Milling tool wear sample.
Tool blade image: 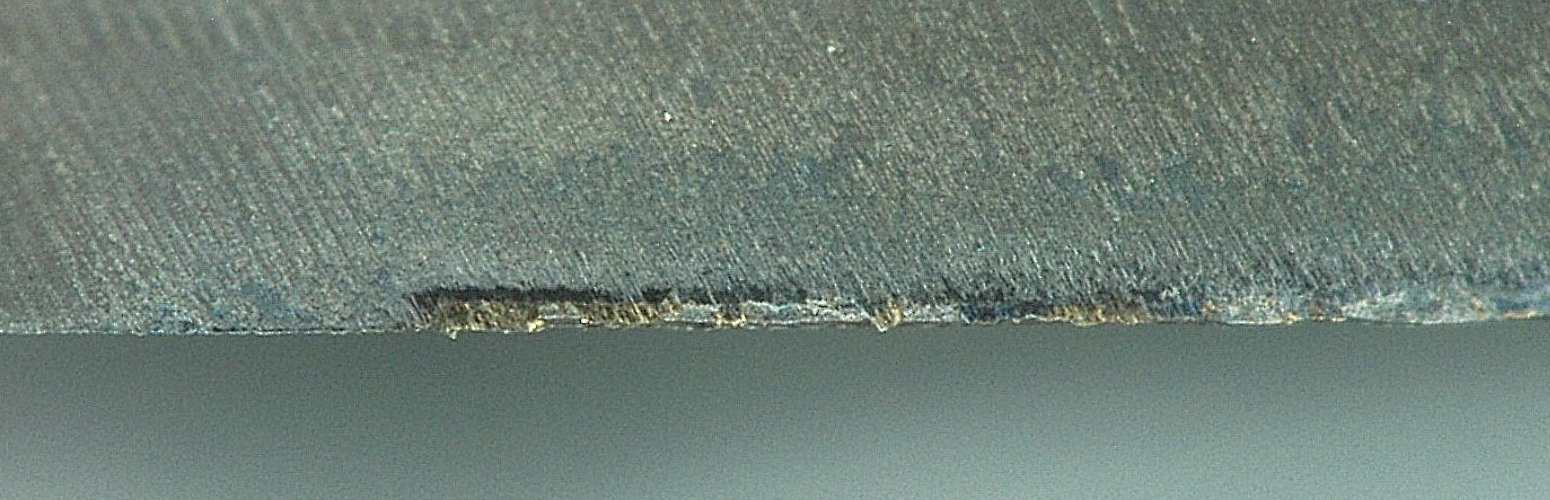
Chip image: 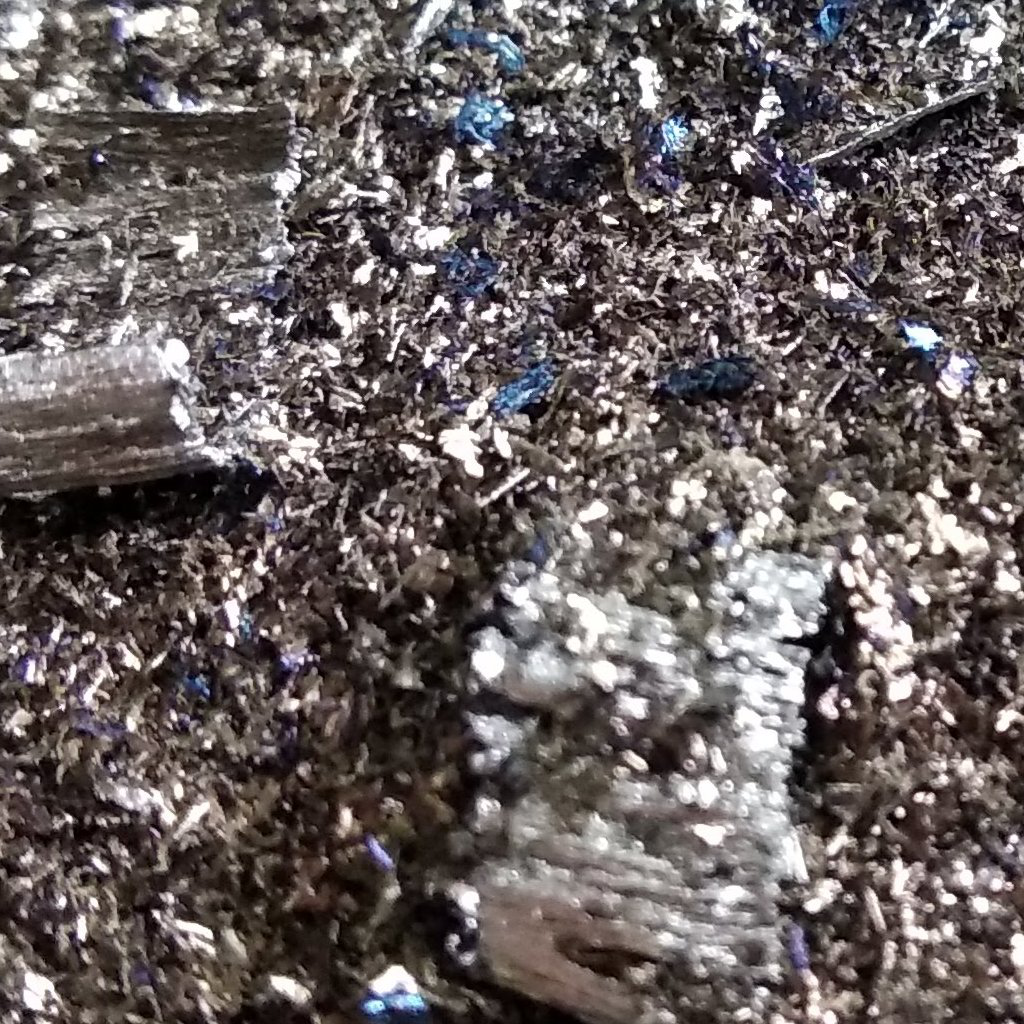
Workpiece image: 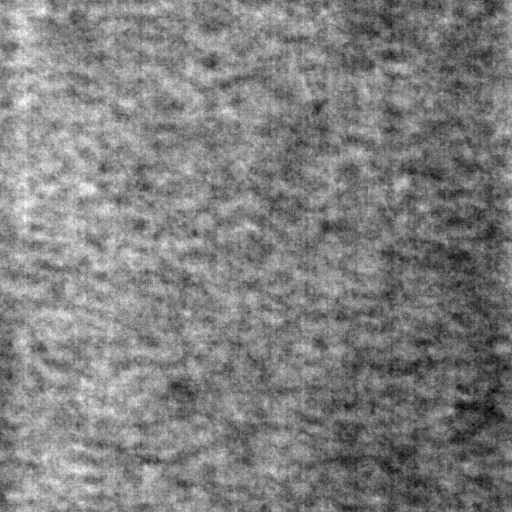
Tool wear state: used
Gaps: 8.89
Flank wear: 99.02
Overhang: 20.48
Force-signal Mel-spectrograms (X, Y, Z axes): 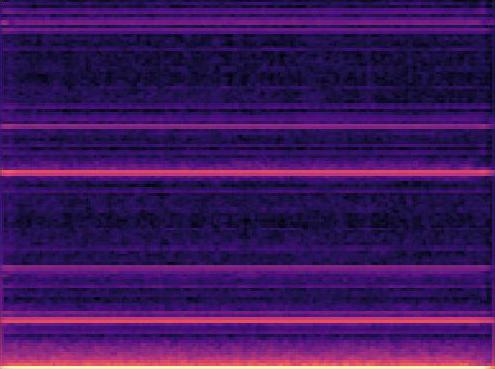 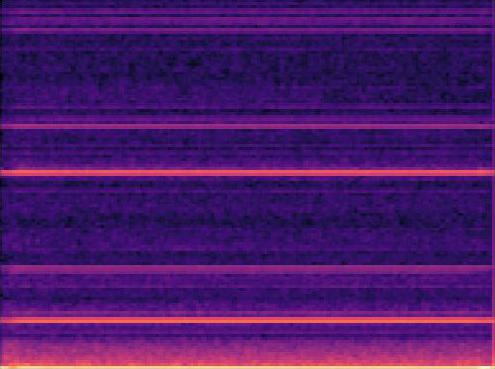 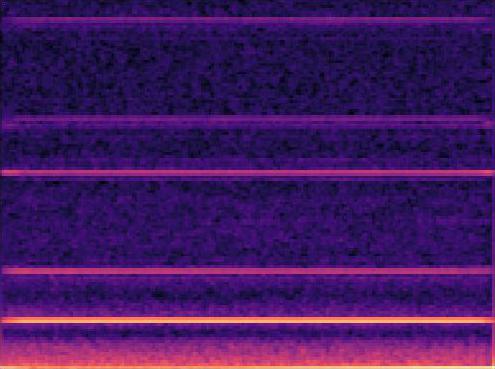
Force-signal scalograms (X, Y, Z axes): 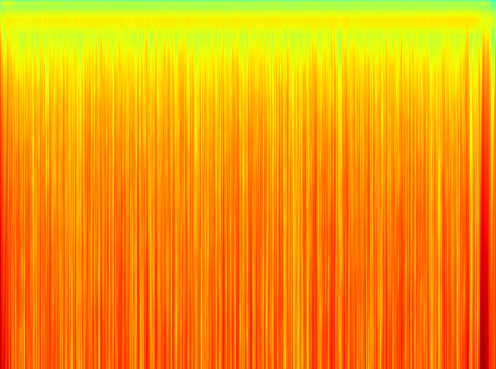 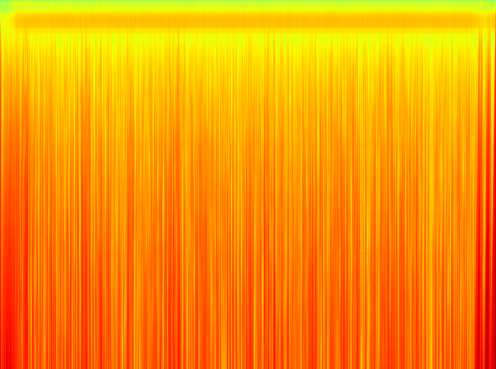 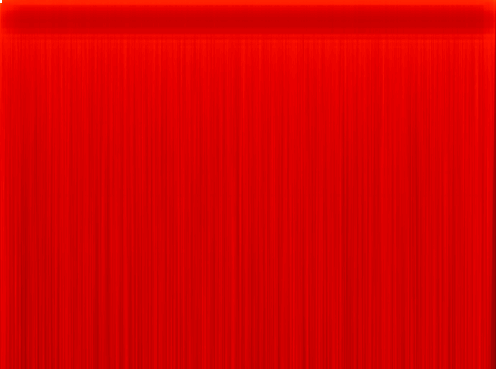
Force phase: steady_state_stabilization_wear